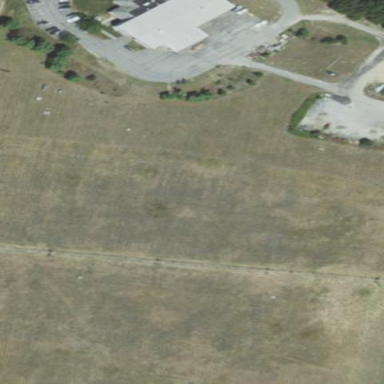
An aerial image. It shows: Area covered with grass.